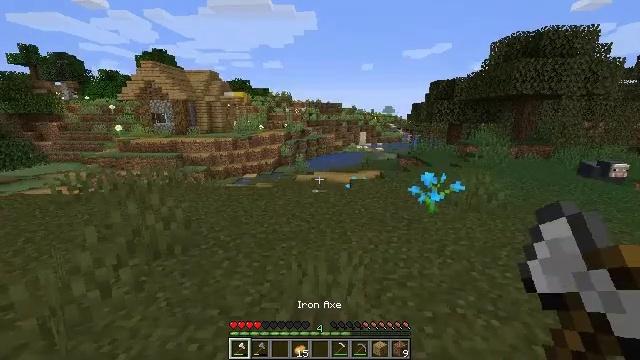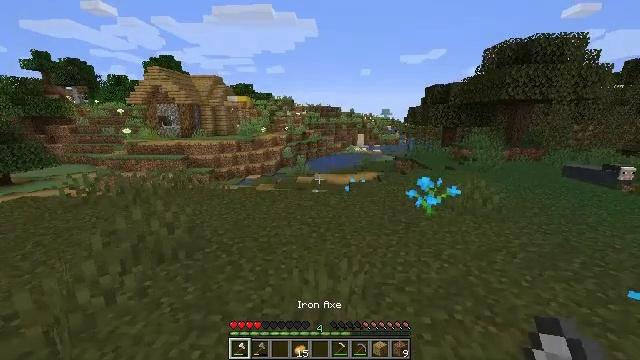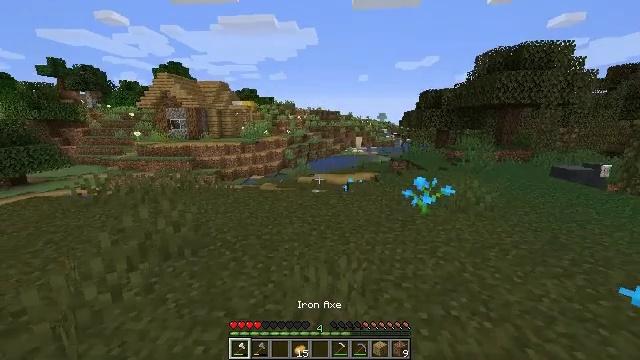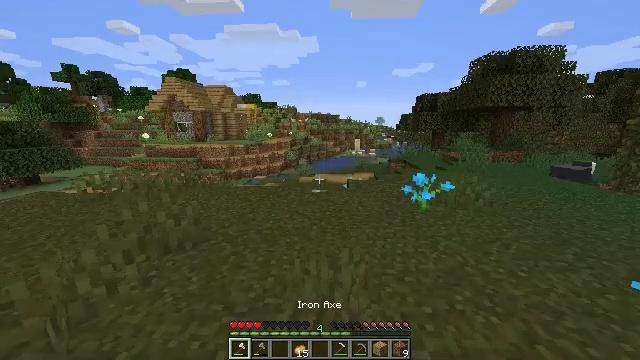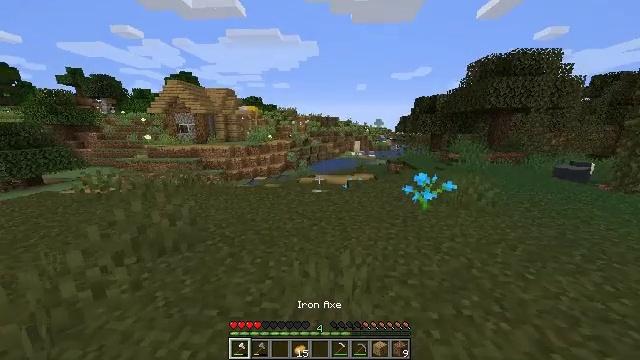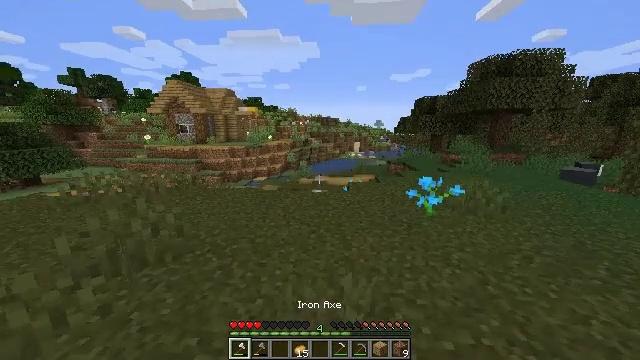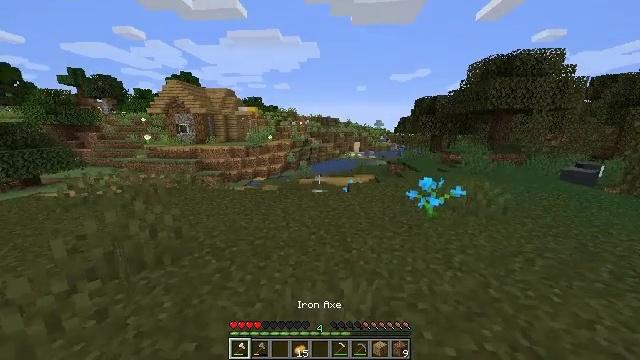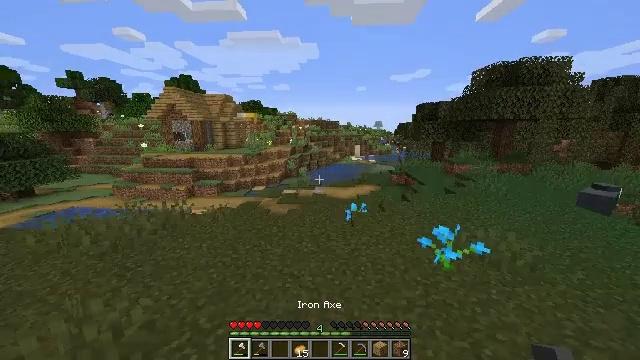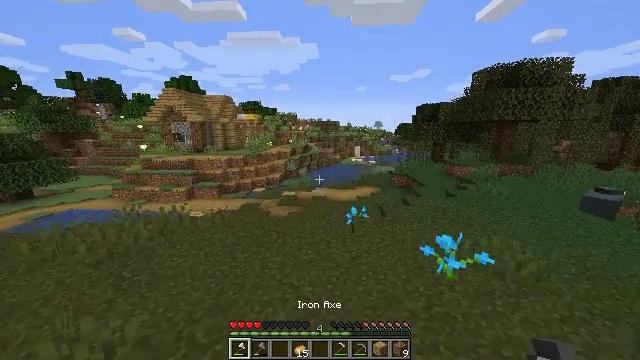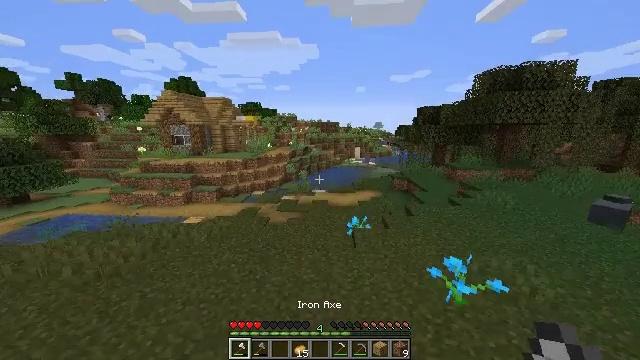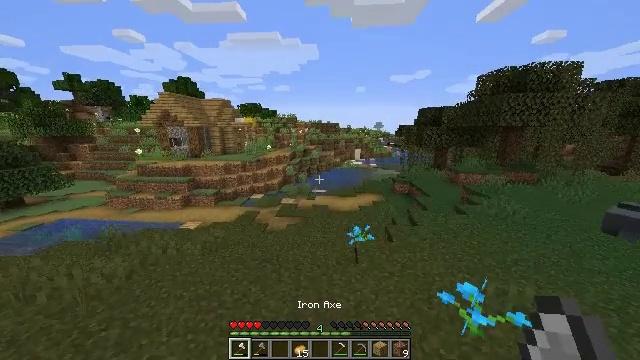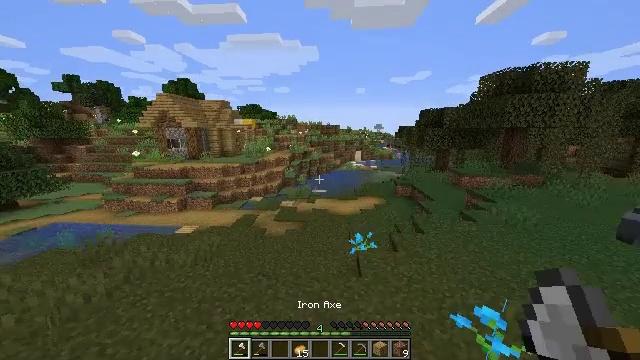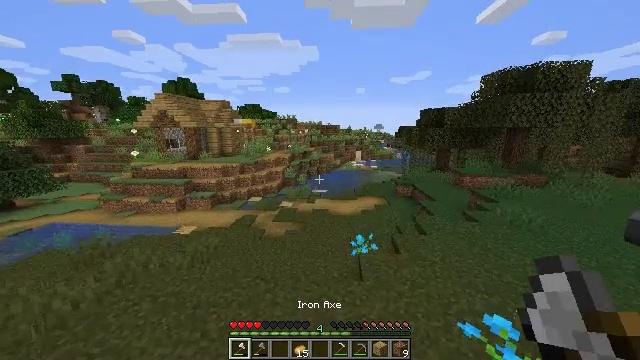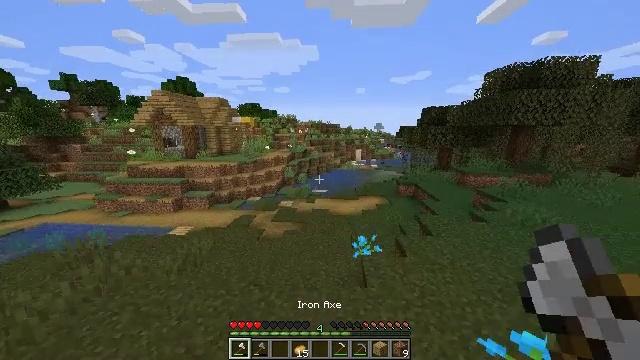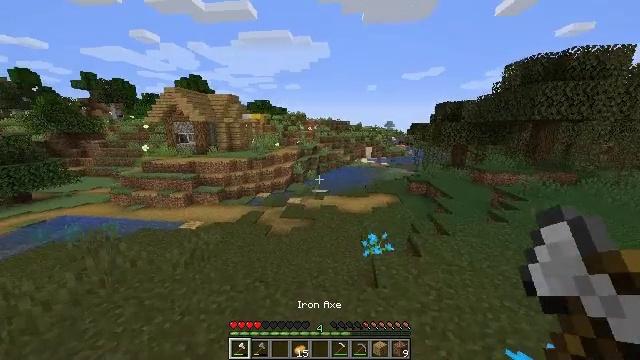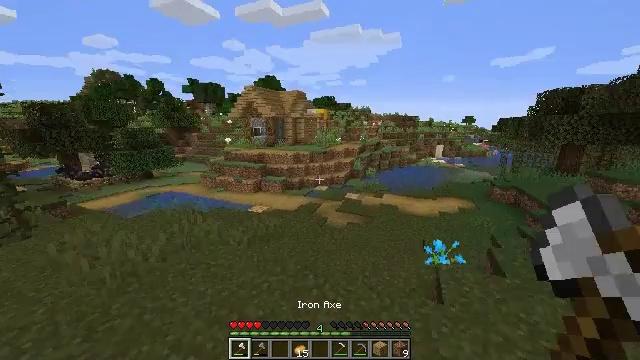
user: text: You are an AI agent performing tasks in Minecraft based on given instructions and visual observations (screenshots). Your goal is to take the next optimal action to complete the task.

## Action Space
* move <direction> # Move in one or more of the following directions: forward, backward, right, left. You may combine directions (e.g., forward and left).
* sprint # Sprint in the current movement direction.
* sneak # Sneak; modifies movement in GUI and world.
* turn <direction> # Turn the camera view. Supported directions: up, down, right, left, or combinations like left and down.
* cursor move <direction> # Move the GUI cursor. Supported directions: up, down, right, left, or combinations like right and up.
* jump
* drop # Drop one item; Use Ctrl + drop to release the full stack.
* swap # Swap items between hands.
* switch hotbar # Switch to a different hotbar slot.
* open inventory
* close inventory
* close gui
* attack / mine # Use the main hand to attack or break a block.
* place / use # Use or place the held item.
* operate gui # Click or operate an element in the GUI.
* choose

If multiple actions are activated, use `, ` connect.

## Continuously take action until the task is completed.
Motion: motion action
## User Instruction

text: Gather bee nest from a tree in the forest.
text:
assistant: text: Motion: move forward, sprint, jump
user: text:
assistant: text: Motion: move forward, sprint, jump
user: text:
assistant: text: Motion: move forward, sprint, jump
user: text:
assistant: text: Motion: move forward, sprint, jump
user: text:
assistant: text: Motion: move forward, sprint, jump
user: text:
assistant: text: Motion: move forward, sprint, jump
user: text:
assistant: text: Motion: move forward, sprint, jump
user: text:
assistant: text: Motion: move forward, sprint, jump
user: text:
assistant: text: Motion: move forward, sprint, jump
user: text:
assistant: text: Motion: move forward, sprint, jump
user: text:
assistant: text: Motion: move forward, sprint, jump
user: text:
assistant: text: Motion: move forward, sprint, jump
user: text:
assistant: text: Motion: move forward, sprint, jump
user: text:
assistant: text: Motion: move forward, sprint, turn left, jump
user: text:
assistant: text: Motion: move forward, sprint, turn left, jump
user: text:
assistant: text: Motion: move forward, sprint, turn left, jump
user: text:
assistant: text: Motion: move forward, sprint, turn left, jump
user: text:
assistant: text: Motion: move forward, sprint, jump
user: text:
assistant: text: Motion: move forward, sprint, jump
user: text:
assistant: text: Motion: move forward, sprint, jump
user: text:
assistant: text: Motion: move forward, sprint, jump
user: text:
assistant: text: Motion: move forward, sprint, jump
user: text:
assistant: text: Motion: move forward, sprint, jump
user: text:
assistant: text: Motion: move forward, sprint, turn right, jump
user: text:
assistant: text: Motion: move forward, sprint, turn right, jump
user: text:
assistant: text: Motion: move forward, sprint, turn right, jump
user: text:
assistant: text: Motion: move forward, sprint, turn right
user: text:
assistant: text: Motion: move forward, sprint
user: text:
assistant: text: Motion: move forward, sprint, turn right
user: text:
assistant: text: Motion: move forward, sprint, turn right